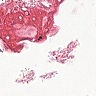
Metastatic tissue present: no